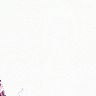
Metastatic tissue present: no